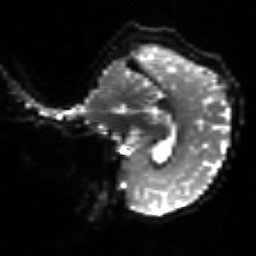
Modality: sbref
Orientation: sagittal
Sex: female
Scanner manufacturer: siemens
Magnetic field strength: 3 T
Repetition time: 5 s
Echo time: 0.071 s